Question: I've created a split view to divide my webpage into a left and right side. Currently, the left portion contains a textarea for user input and the right side mimics whatever the user has typed. The problem I'm now facing is that once the textarea expands to be larger than the user's view, the two sides of the webpage have independent scrollbars (as seen in the image). I'd like to make it so that the webpage has a single scrollbar to control both views, but I'm not sure how to go about doing this.

HTML:
'''
<!DOCTYPE html>
<html>
<head>
<meta charset="utf-8">
<title>sCalc</title>
<!-- Stylesheets -->
<link rel="stylesheet" href="scripts/bootstrap.min.css">
<link rel="stylesheet" href="scripts/styles.css">
<!-- Scripts -->
<script>
delete module.exports
</script>
<script src="scripts/jquery-3.2.1.js"></script>
<script src="./window.js" charset="utf-8"></script>
</head>
<body>
<div id="container" class="container-fluid">
<!-- Input row -->
<div class="split left">
<div class="col-xs-12 col-sm-12 col-md-12 col-lg-12 ">
<h3 class="hash-heading">Input</h3>
<textarea id="text-input" class="form-control text-input" style="overflow:hidden" placeholder="Enter text and see the results..."></textarea>
<!-- Script handling auto resize of input box -->
<script>
var textarea = document.getElementById("text-input");
textarea.oninput = function() {
textarea.style.height = "";
textarea.style.height = Math.min(textarea.scrollHeight) + "px";
};
</script>
</div>
</div>
<!-- Output row -->
<div class="split right">
<div class="col-xs-12 col-sm-12 col-md-12 col-lg-12">
<h3 class="hash-heading">Output</h3>
<pre id="usrOutput" class="hash-output"> </pre>
</div>
</div>
</div>
</body>
</html>
'''
CSS:
'''
textarea {
resize: none;
}
.split {
height: 100%;
width: 50%;
position: fixed;
z-index: 1;
top: 0;
overflow-x: hidden;
padding-top: 20px;
}
.left {
left: 0;
background-color: white;
}
.right {
right: 0;
background-color: #E0E0E0;
}
'''
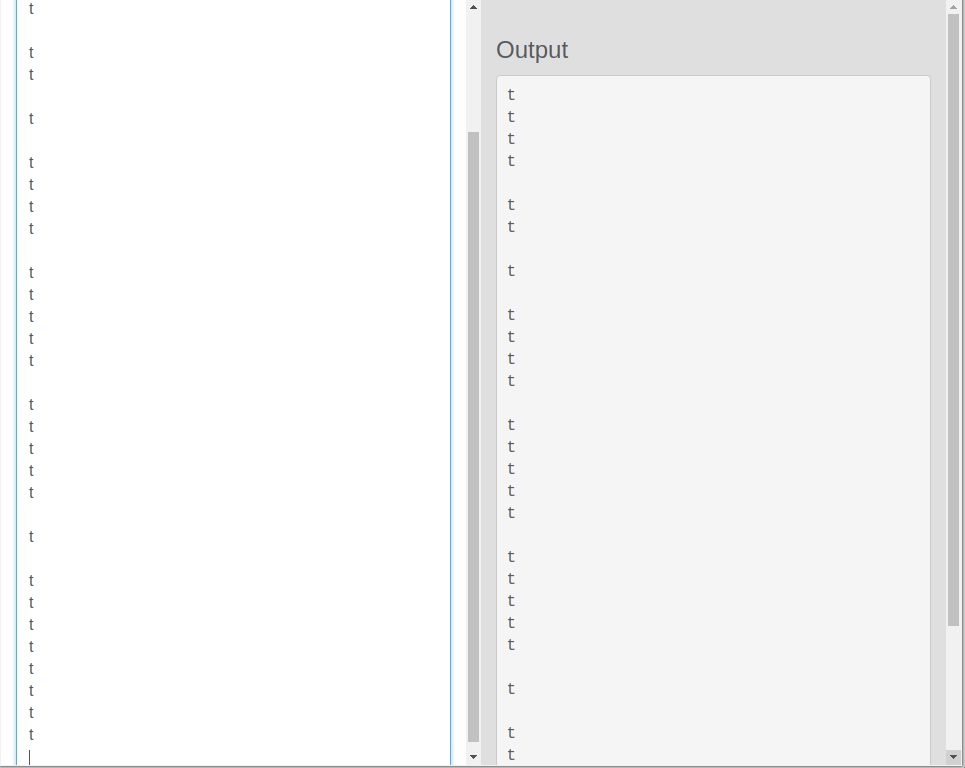
Answer: Instead of using 'position: fixed' to split the screen, use a flexbox. When you add lines to the textarea pane, the other pane will stretch as well, and you'll have a single scrollbar:
'''
textarea {
resize: none;
overflow: hidden;
}
#container {
display: flex;
min-height: 100vh;
}
.split {
width: 50%;
padding-top: 20px;
}
.left {
background-color: white;
}
.right {
background-color: #E0E0E0;
}
html, body {
margin: 0;
}
* {
box-sizing: border-box;
}
'''
'''
<link rel="stylesheet" href="scripts/bootstrap.min.css">
<div id="container" class="container-fluid">
<!-- Input row -->
<div class="split left">
<div class="col-xs-12 col-sm-12 col-md-12 col-lg-12 ">
<h3 class="hash-heading">Input</h3>
<textarea id="text-input" class="form-control text-input" placeholder="Enter text and see the results..."></textarea>
<!-- Script handling auto resize of input box -->
<script>
var textarea = document.getElementById("text-input");
textarea.oninput = function() {
textarea.style.height = "";
textarea.style.height = Math.min(textarea.scrollHeight) + "px";
};
</script>
</div>
</div>
<!-- Output row -->
<div class="split right">
<div class="col-xs-12 col-sm-12 col-md-12 col-lg-12">
<h3 class="hash-heading">Output</h3>
<pre id="usrOutput" class="hash-output"> </pre>
</div>
</div>
</div>
'''